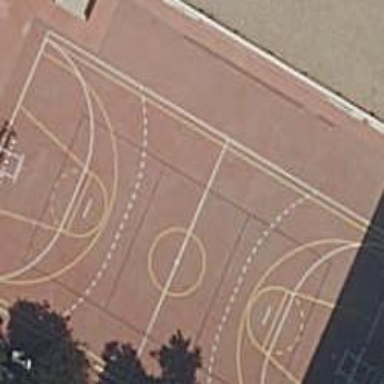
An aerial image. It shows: Basketball court on leisure land pitch.